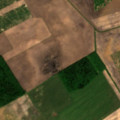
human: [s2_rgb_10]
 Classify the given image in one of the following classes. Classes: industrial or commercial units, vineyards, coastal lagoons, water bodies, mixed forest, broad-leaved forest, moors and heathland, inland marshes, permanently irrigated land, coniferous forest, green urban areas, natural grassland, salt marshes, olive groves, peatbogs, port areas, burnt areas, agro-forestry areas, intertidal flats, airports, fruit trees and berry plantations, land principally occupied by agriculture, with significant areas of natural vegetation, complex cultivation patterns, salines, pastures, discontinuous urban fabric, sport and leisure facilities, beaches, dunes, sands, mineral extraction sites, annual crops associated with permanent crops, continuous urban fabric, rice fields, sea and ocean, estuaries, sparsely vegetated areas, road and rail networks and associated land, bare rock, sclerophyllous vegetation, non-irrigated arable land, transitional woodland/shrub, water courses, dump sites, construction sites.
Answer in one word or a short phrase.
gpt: non-irrigated arable land, transitional woodland/shrub